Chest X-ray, PA view. Patient: 53 years old, sex F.
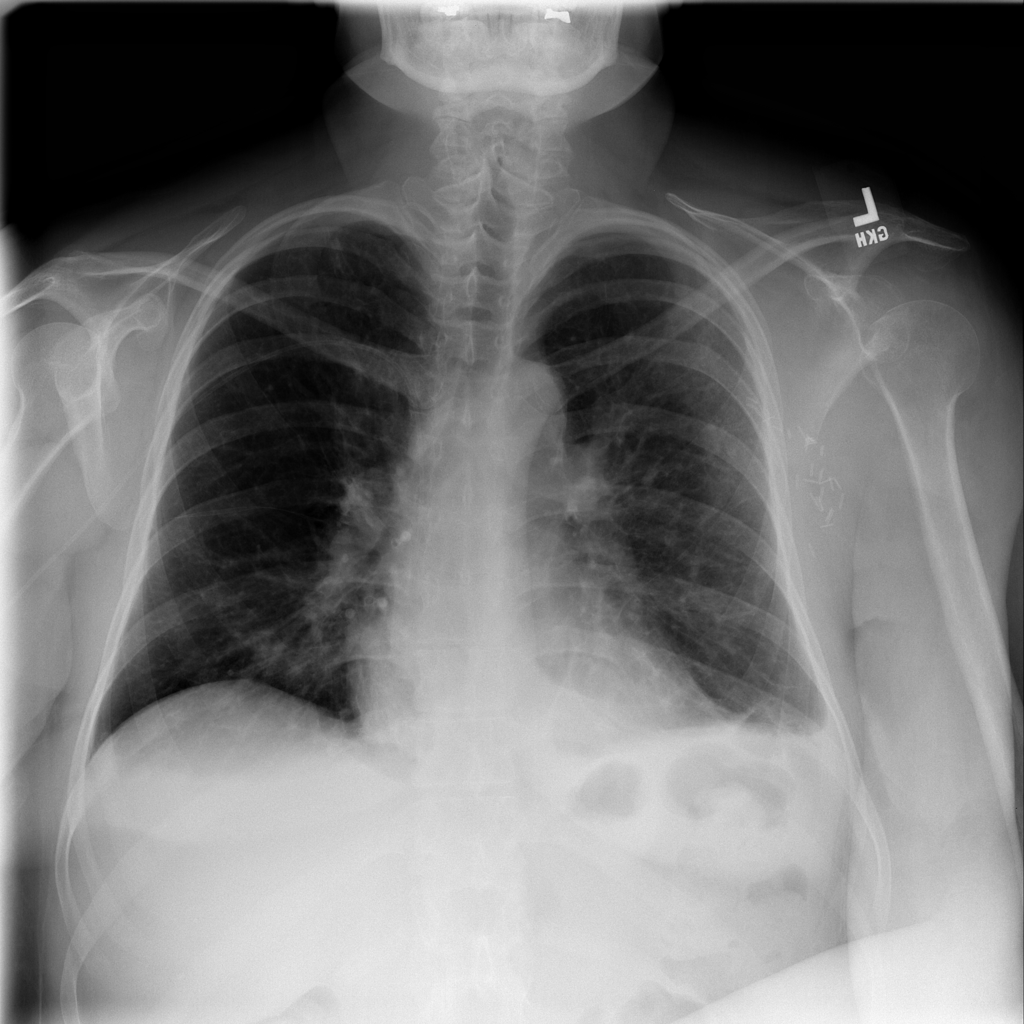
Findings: Atelectasis, Effusion